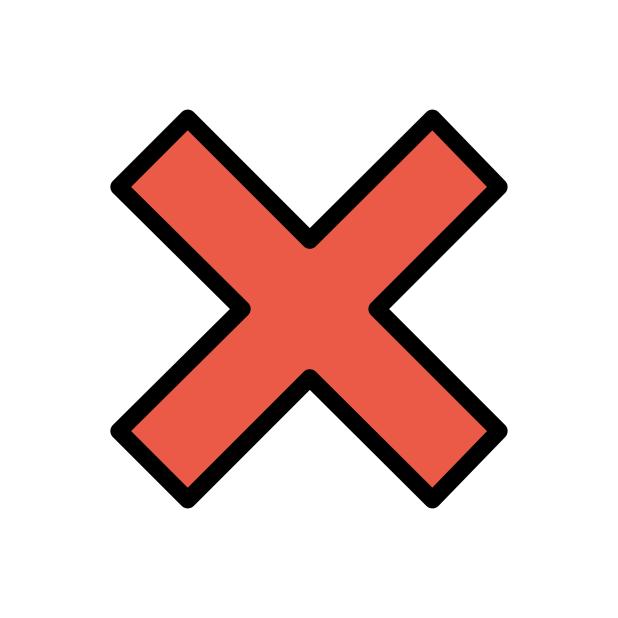
cross mark